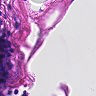
Metastatic tissue present: no